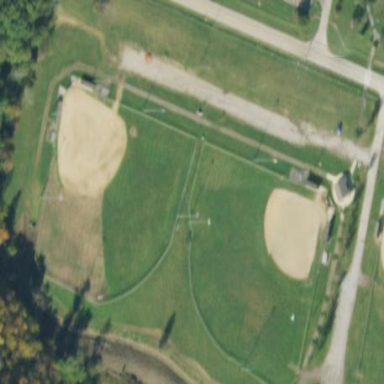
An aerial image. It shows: Baseball pitch for leisure land activities.